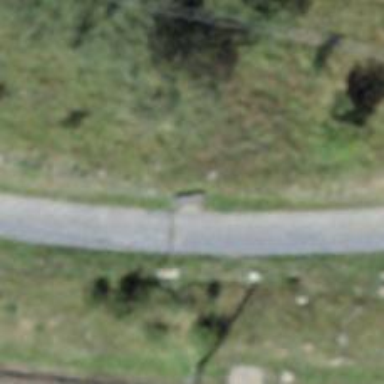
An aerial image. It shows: Bench.